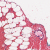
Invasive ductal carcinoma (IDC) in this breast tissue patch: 0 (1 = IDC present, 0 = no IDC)